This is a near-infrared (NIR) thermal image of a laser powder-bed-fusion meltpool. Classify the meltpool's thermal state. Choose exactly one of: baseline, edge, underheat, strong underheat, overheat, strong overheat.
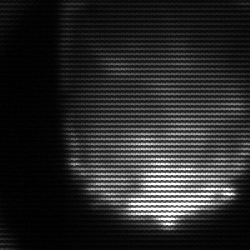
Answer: edge